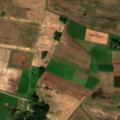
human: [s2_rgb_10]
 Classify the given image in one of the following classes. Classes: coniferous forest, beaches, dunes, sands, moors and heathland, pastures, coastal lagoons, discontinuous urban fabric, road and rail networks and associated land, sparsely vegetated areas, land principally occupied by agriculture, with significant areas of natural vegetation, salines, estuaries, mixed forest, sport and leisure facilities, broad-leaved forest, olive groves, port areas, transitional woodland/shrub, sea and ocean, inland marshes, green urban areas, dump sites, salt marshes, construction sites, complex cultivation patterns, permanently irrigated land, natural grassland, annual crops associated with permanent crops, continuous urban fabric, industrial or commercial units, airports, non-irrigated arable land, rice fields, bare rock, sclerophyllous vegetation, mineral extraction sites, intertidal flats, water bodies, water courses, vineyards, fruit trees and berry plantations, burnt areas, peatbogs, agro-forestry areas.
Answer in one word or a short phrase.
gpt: non-irrigated arable land, complex cultivation patterns